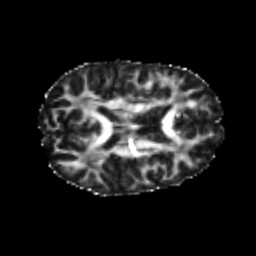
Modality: FA
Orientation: axial
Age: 21
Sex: female
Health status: healthy
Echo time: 0.074 s